Aerial crown-view tile of a tropical tree (Barro Colorado Island, Panama), acquired 20241014:
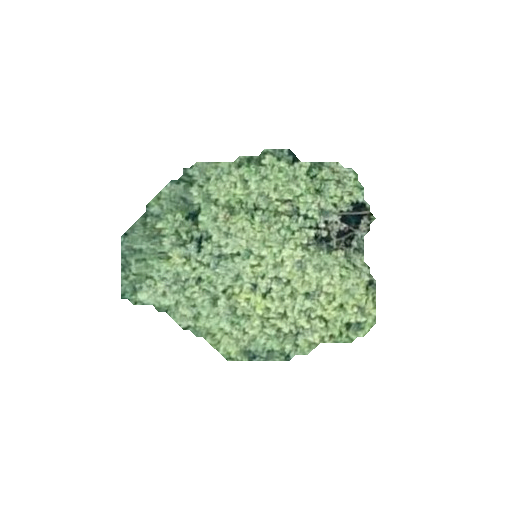
Species: Luehea seemannii
GBIF accepted scientific name: Luehea seemannii
Crown area: 63.835 m²